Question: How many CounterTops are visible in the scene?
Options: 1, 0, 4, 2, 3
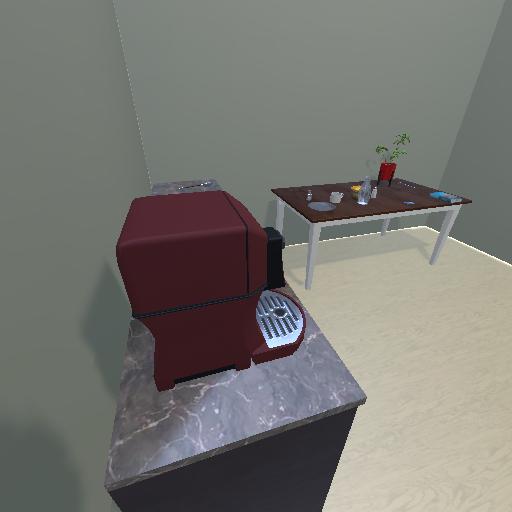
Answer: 1